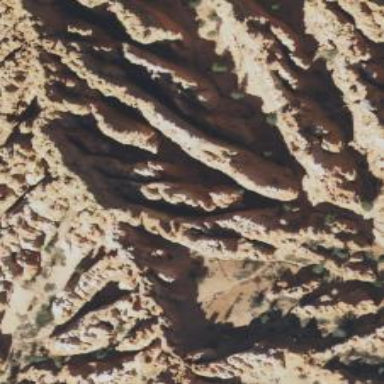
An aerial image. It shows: Natural ridge in the landscape.